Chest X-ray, AP view. Patient: 41 years old, sex F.
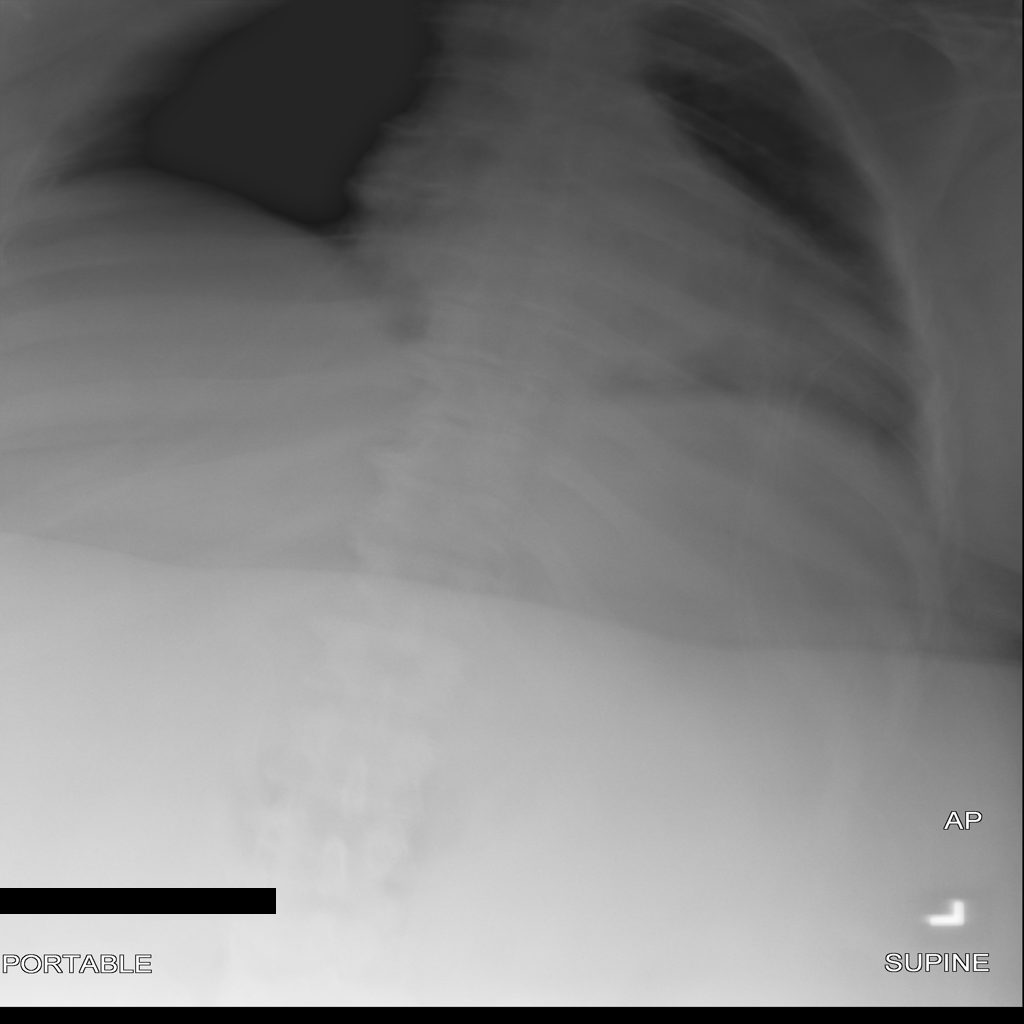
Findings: No Finding